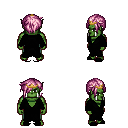
a pixel art fantasy rpg character, male body template, orc, green skin, black robe, teal pants, pink pixie cut hairstyle, gold tiara, black slippers, four views (front, back, left, right), 2x2 character sprite sheet, small pixel art, hard edges, no anti-aliasing